Question: I am trying to '$bundle install' the 'obfuscate_id' gem into my Rails 4 application, but I am coming across an error:

It says it's dependent on Rails > 3.2.1, but I have Rails 4.0.2. Am I wrong in assuming this should work? Have I missed something?
The gem: <URL>
Thanks,
Michael.
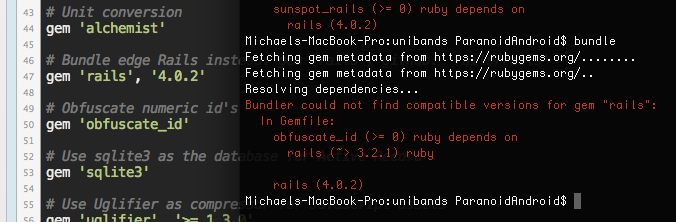
Answer: I had the same issue. RubyGems doesn't seem to have the most recent version, so I installed the gem from Github, which resolved it. Put the following code in your file:
'''
gem 'obfuscate_id', :git => 'https://github.com/namick/obfuscate_id.git'
'''